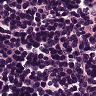
Metastatic tissue present: no